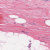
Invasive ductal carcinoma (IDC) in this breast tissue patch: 0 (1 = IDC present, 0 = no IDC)